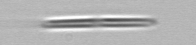
Label: pennate